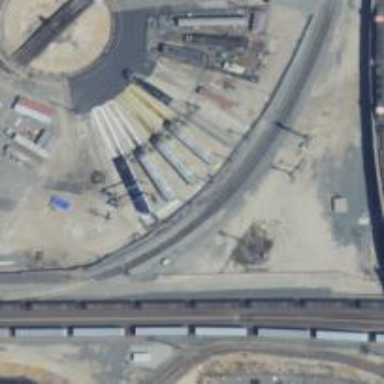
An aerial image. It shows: Railway yard used for servicing trains.